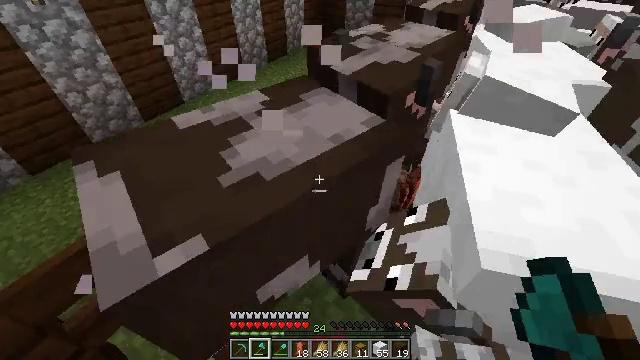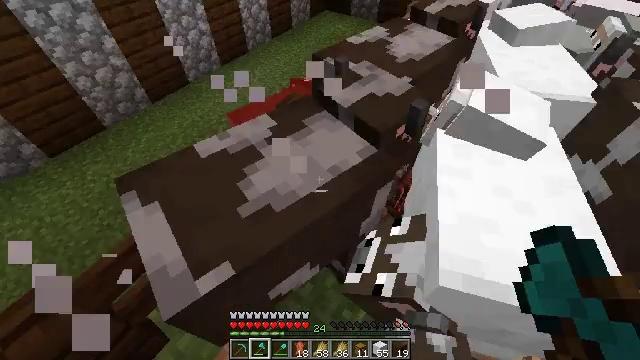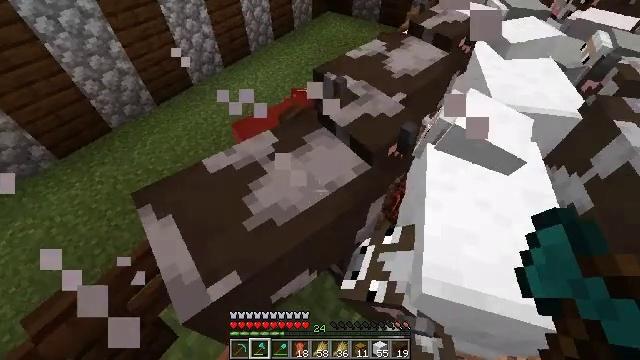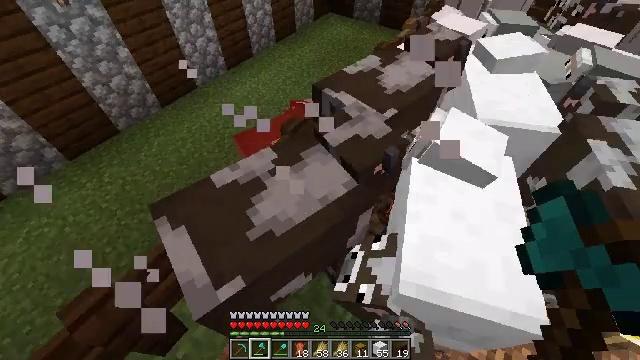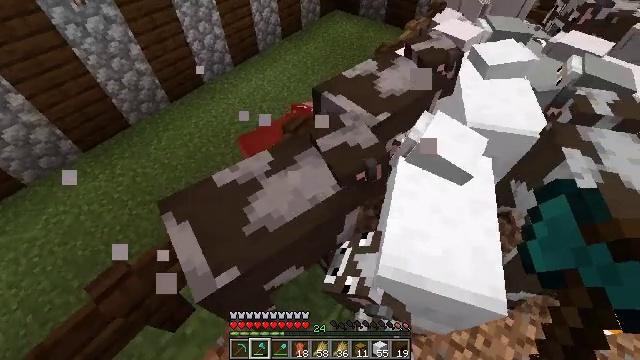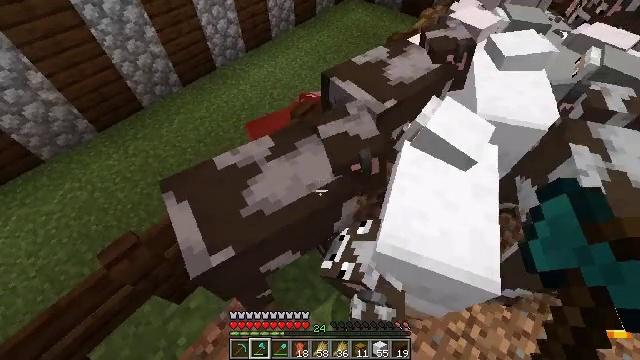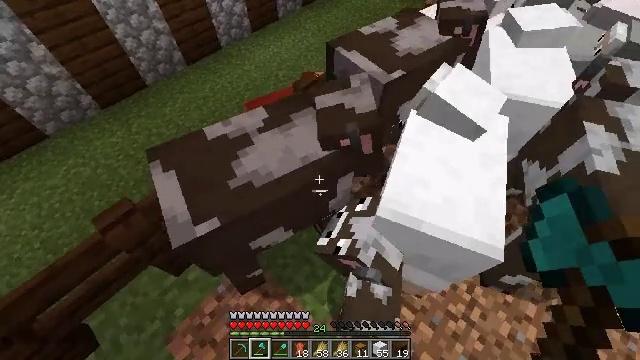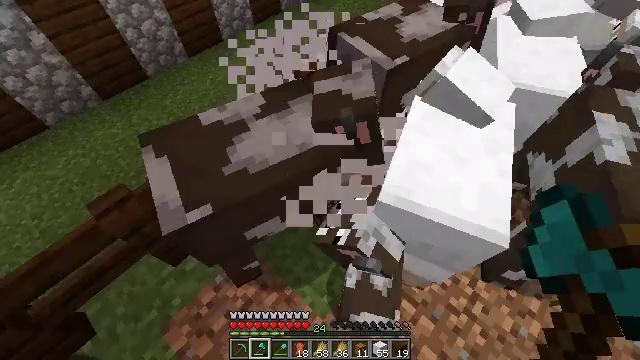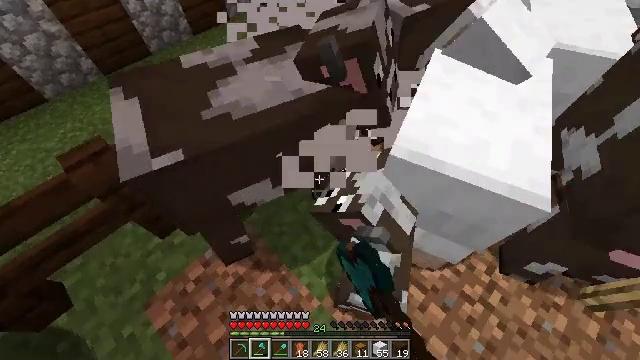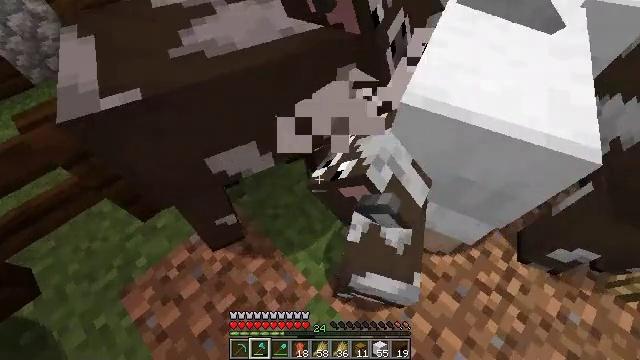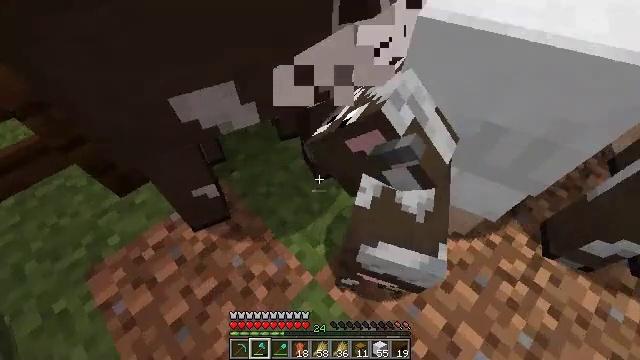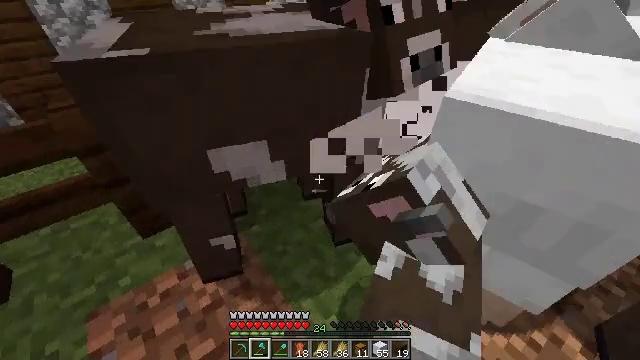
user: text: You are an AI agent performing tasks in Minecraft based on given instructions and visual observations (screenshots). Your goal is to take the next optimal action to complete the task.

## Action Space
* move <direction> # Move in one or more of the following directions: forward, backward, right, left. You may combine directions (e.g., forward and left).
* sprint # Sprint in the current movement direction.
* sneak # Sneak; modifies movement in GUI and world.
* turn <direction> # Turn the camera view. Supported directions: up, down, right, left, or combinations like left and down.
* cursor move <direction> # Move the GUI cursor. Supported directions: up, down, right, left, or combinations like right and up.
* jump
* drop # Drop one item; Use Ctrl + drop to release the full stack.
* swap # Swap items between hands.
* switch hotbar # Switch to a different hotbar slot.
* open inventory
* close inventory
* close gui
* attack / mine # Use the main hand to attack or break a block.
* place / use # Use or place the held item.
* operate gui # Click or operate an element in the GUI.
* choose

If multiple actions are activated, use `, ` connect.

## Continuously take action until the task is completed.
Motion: motion action
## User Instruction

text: Hunt animals.
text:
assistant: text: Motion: turn left and down, jump
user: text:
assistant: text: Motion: jump
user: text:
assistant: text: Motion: no_op
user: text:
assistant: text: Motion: turn left and down
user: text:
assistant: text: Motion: turn left and down
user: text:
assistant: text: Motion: turn left and down
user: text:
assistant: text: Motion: attack / mine
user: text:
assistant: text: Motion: turn left, attack / mine
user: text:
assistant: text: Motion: attack / mine
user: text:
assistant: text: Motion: turn left and up
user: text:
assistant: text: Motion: turn left and up
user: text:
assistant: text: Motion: no_op